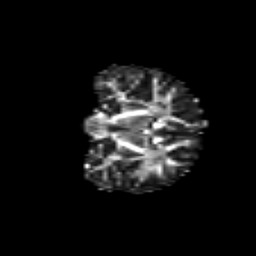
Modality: FA
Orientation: coronal
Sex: female
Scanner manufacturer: siemens
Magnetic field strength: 3 T
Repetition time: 5 s
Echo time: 0.071 s